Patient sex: M
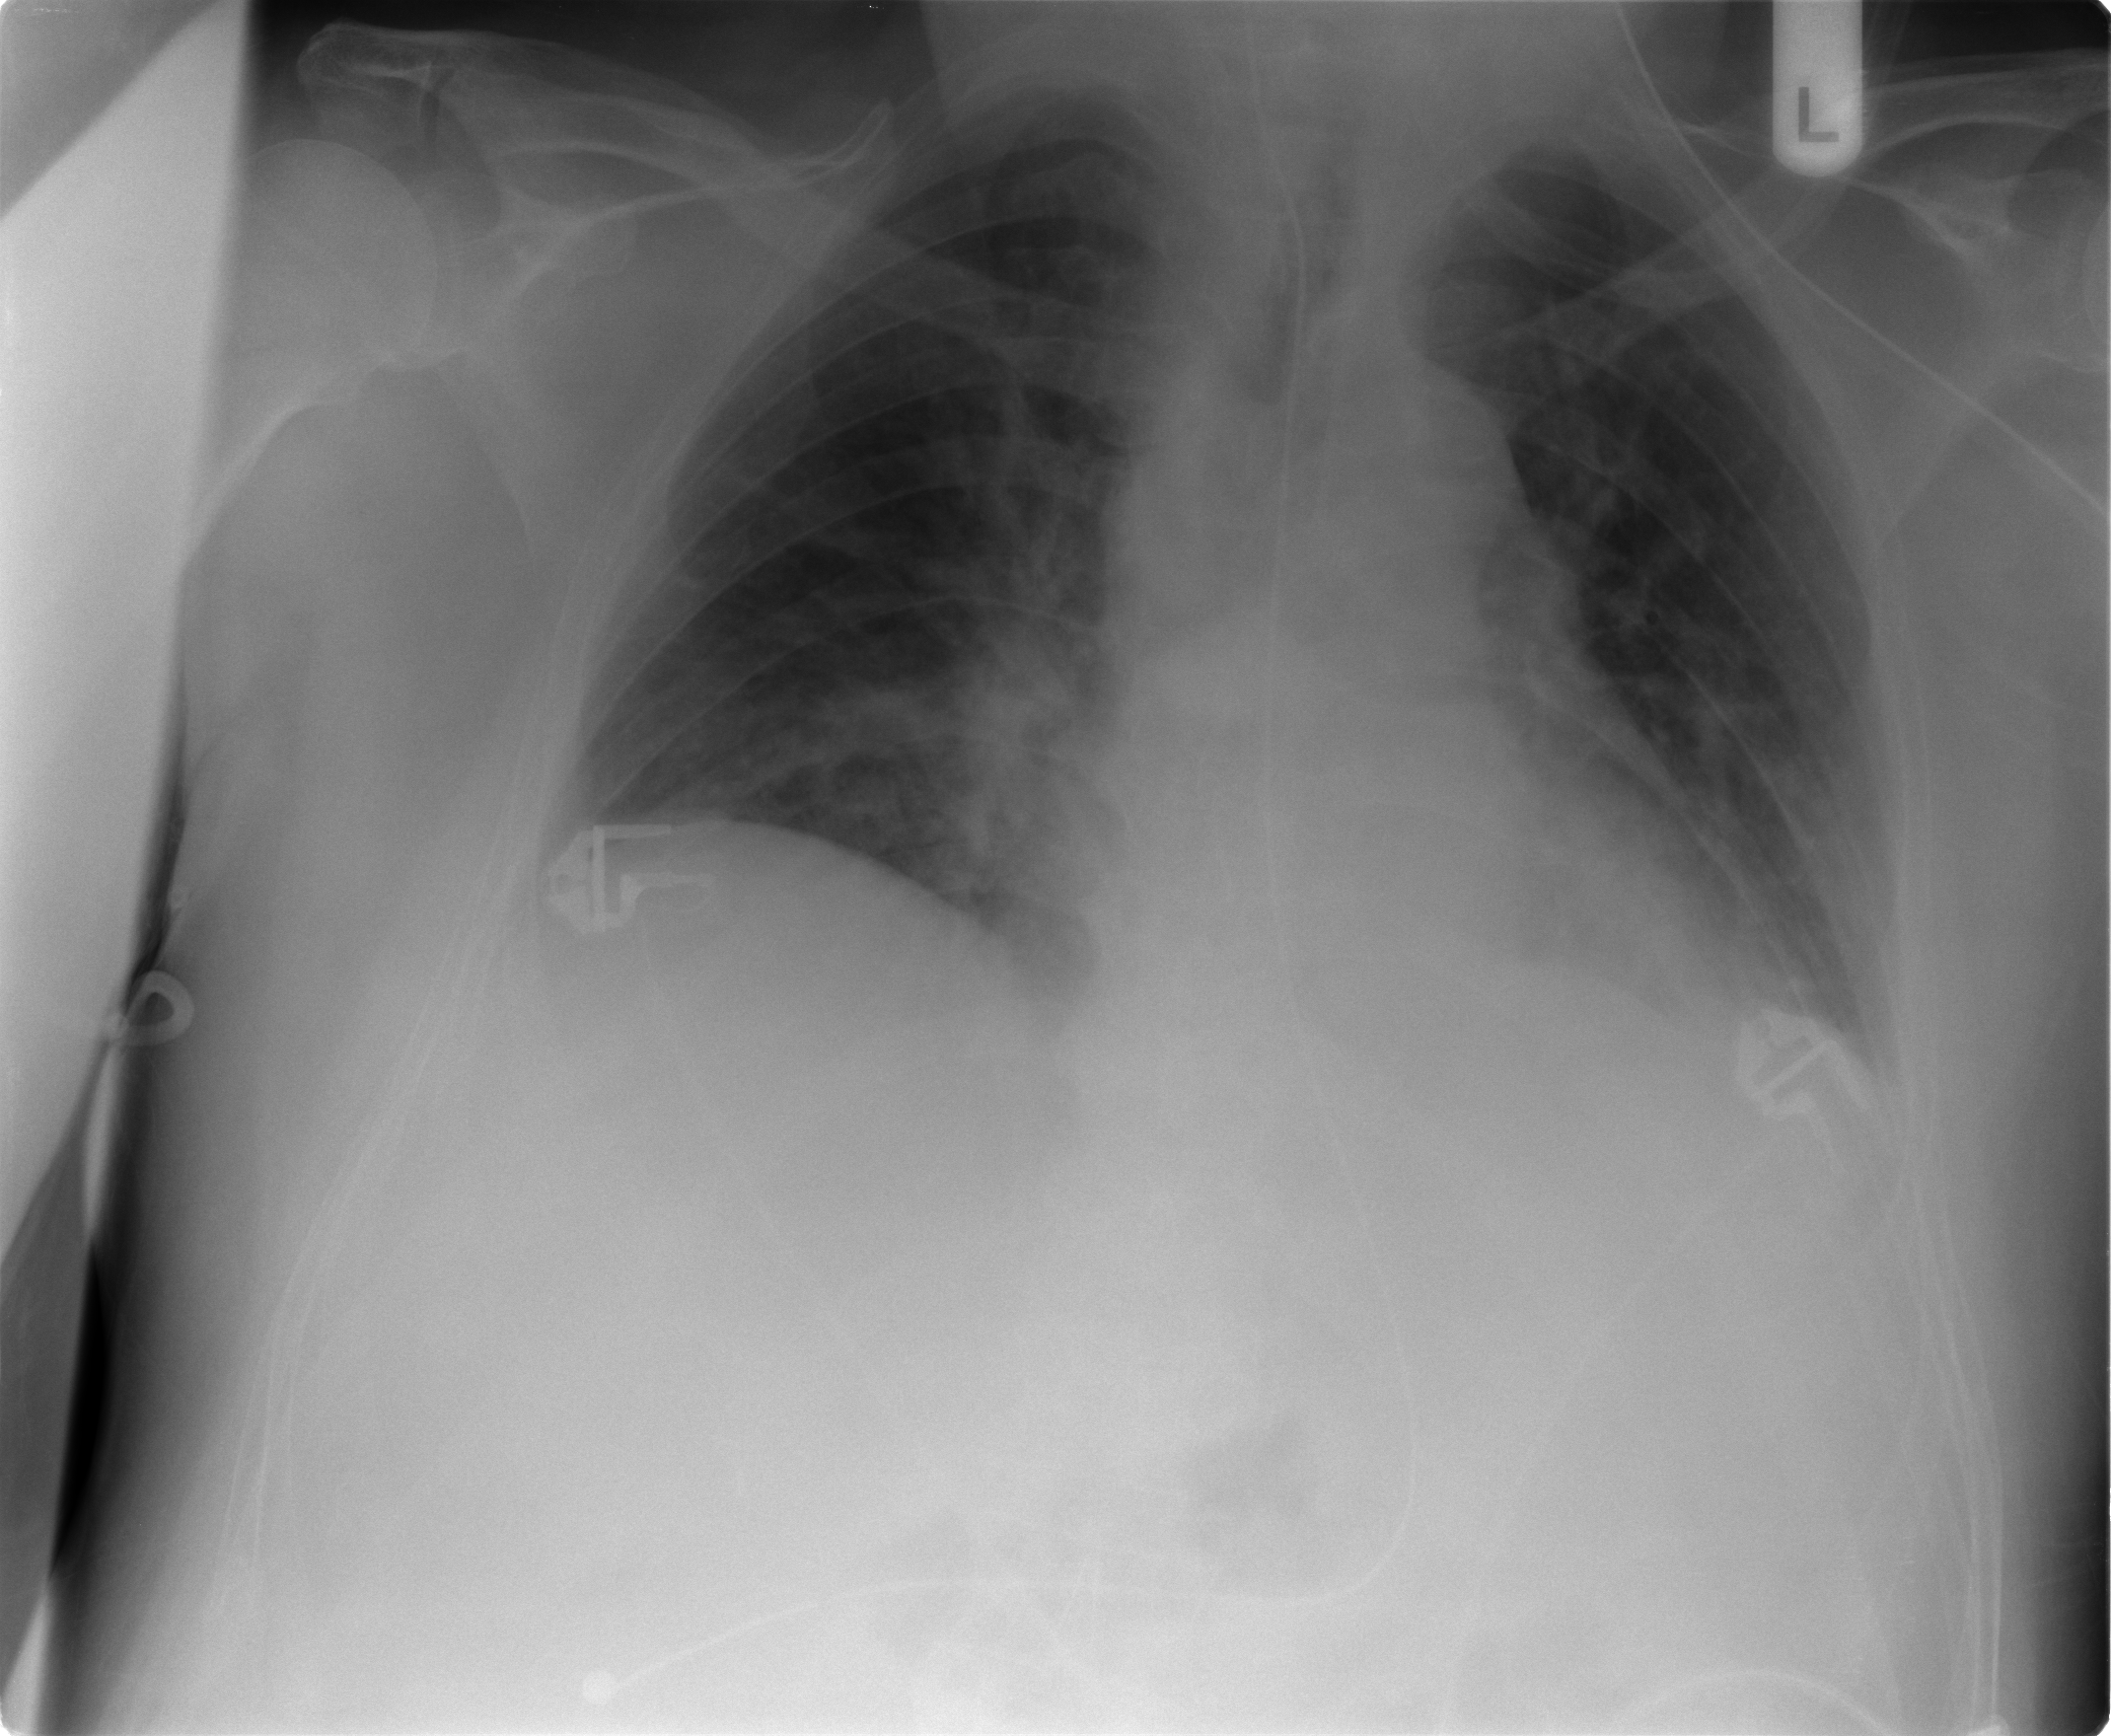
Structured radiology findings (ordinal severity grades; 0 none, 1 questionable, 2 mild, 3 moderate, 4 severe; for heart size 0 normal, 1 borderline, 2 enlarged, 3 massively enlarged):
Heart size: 1
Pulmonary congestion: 2
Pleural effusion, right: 0
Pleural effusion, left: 0
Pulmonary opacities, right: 2
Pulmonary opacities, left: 0
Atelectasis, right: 1
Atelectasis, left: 1